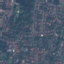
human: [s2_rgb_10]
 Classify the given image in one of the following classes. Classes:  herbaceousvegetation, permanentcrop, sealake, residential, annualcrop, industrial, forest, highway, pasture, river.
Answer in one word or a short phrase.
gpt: Residential